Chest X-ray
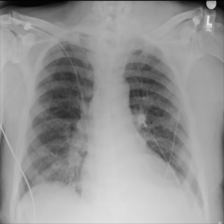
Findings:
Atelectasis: negative
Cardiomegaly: negative
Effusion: negative
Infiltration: negative
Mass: negative
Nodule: negative
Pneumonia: negative
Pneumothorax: negative
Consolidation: negative
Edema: negative
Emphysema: negative
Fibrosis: negative
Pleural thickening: negative
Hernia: negative